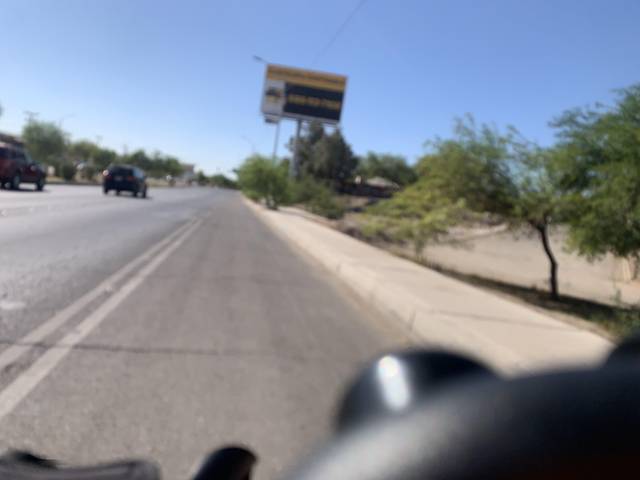
Region: Mexico
Coordinates: 32.655, -115.49